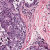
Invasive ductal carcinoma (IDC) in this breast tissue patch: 1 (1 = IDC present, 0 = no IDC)